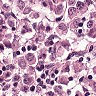
Metastatic tissue present: yes